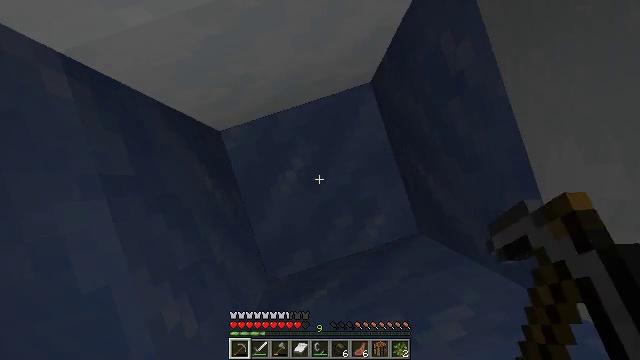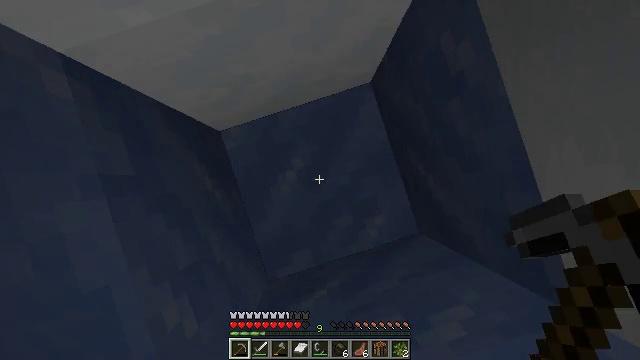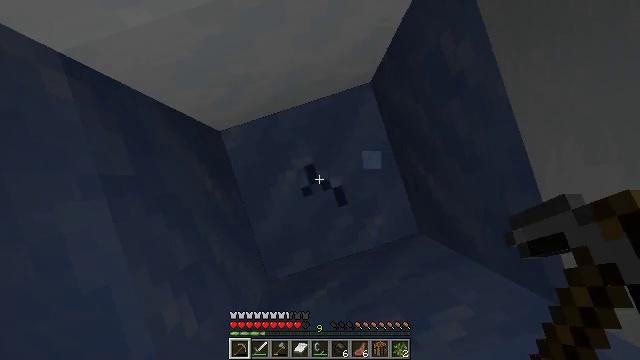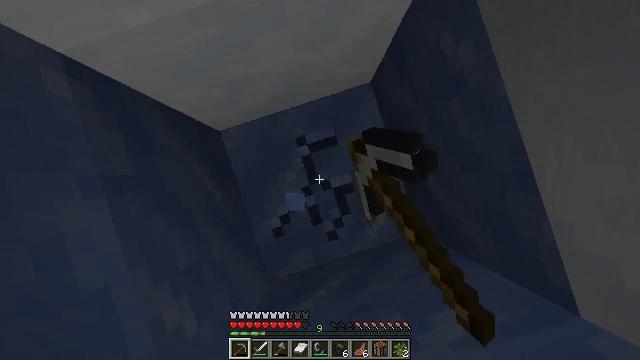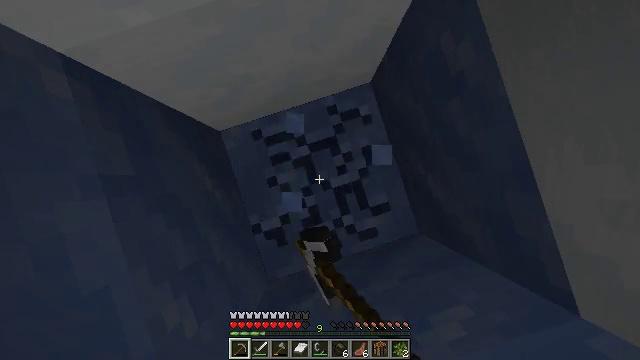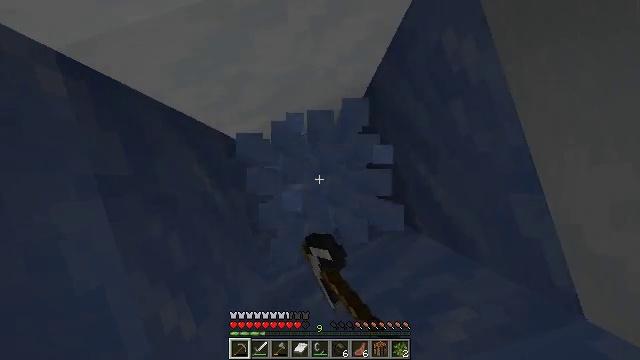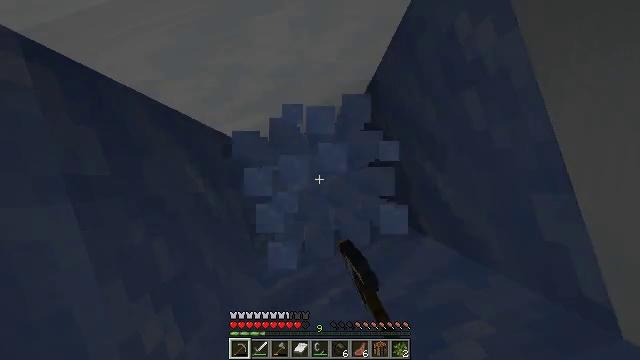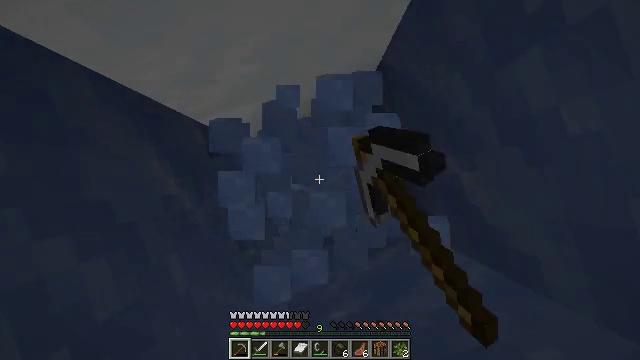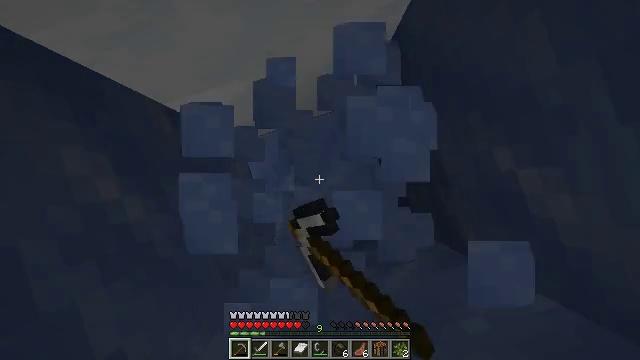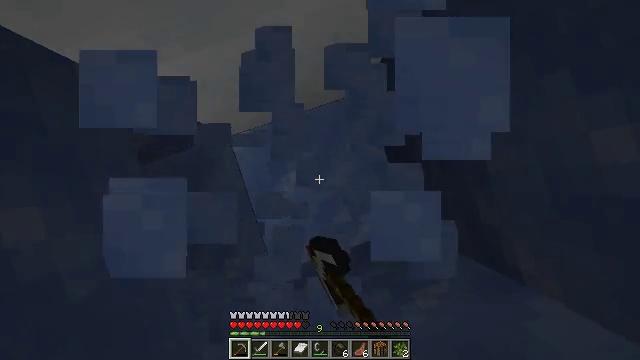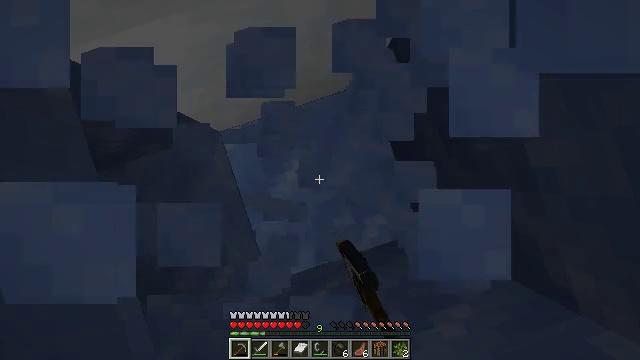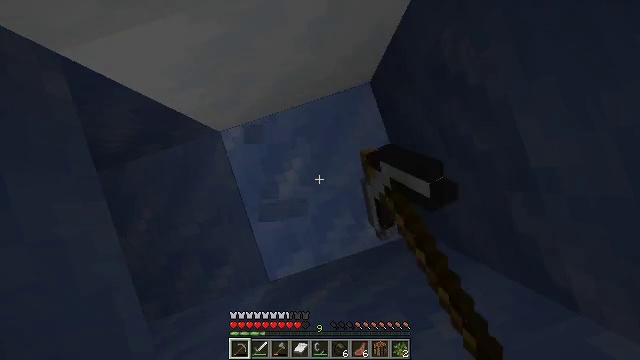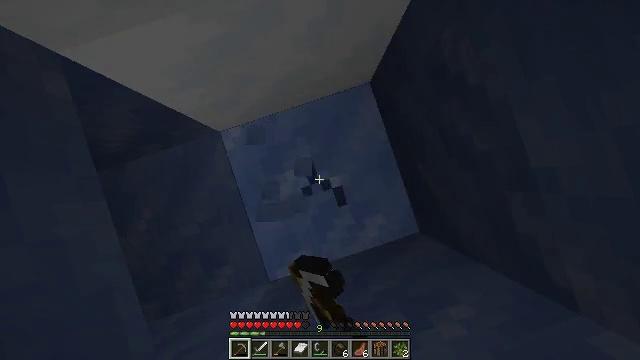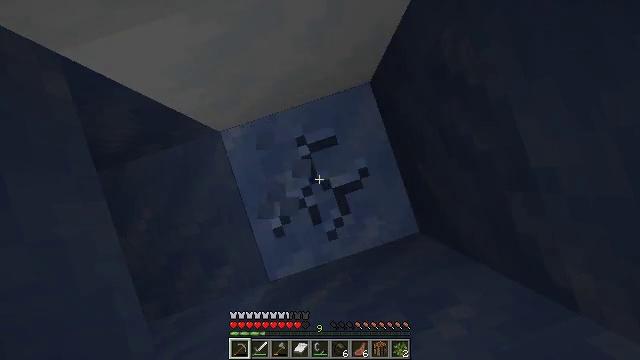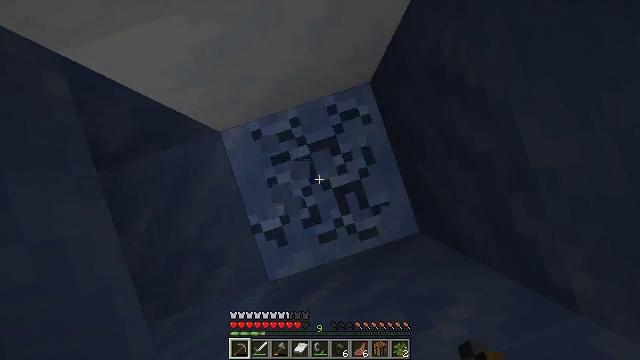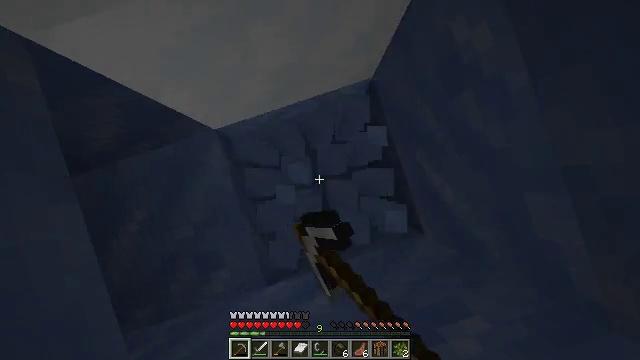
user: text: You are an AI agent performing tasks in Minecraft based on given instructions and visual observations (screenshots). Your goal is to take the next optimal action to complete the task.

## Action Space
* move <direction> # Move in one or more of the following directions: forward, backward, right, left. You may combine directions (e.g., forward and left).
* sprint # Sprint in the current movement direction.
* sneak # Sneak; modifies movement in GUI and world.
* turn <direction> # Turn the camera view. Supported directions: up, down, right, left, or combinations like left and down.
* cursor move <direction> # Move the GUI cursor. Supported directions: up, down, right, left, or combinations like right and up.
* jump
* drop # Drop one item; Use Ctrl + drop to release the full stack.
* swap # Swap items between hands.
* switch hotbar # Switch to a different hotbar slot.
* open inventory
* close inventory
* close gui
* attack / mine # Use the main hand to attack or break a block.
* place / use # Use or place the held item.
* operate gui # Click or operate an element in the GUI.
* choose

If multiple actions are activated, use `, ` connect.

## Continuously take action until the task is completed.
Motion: motion action
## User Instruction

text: Mine packed ice from icy biomes.
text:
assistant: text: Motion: no_op
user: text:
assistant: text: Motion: attack / mine
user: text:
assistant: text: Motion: attack / mine
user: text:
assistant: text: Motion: attack / mine
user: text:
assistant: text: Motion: attack / mine
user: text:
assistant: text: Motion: attack / mine
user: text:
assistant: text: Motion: attack / mine
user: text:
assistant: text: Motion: attack / mine
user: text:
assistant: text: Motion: attack / mine
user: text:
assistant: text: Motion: attack / mine
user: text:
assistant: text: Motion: attack / mine
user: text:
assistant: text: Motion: attack / mine
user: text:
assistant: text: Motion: attack / mine
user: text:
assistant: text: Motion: attack / mine
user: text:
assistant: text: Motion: attack / mine
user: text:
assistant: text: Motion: attack / mine
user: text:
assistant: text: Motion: attack / mine
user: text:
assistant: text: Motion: attack / mine
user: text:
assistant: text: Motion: attack / mine
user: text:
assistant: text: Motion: attack / mine